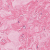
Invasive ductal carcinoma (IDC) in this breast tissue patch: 0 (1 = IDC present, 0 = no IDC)